Field crop: tomato
Growth stage: 1
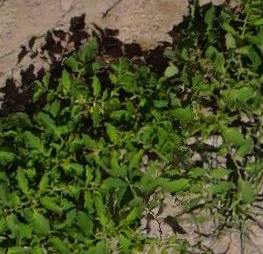
Species: tomato